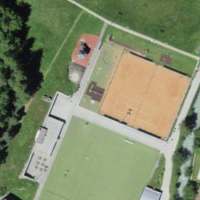
EUNIS habitat code: 53
Species observed at this site:
Cirsium heterophyllum
Achillea macrophylla
Stellaria nemorum